Field crop: maize
Growth stage: 1
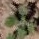
Species: chenopodium